Question: How do I get only a row which matches my query: ?q=taxonomy_ids:1/636/*
Got that result:

Want only: '<str>1/636/587</str>'
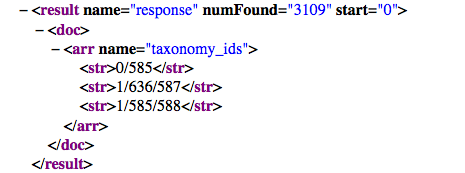
Answer: There is no easy way. However, there is a trick, where you use a match highlighter and use those results instead of the results returned from the search itself. You may want to configure PRE/POST highlight tags to empty strings. There was an article on the web about somewhere, but I can't find it again.
The disadvantage is that you get your results twice. Once as docs and once as highlight.
The other option is a custom component that hooks into Lucene's explain structure.